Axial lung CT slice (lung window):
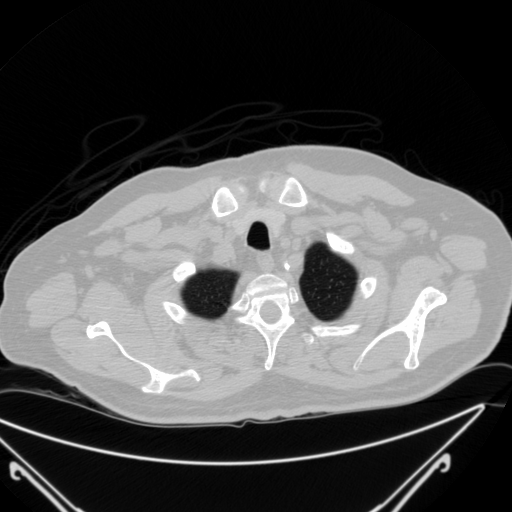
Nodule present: no